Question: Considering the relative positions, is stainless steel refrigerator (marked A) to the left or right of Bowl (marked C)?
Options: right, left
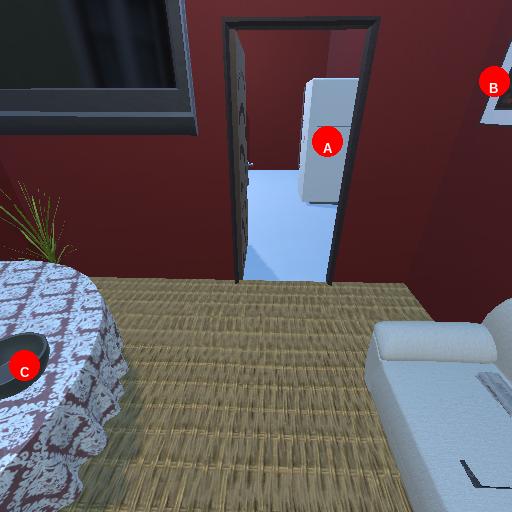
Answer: right